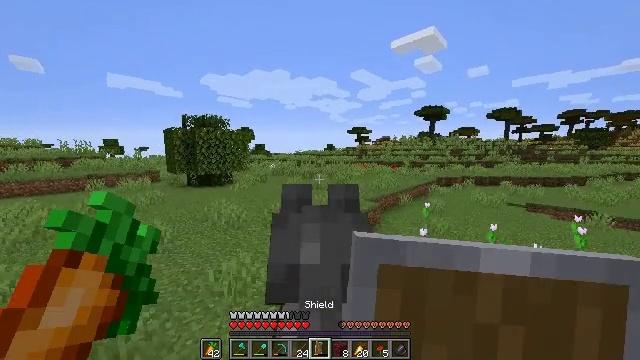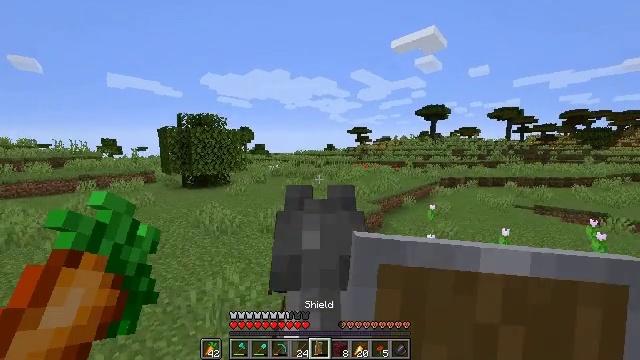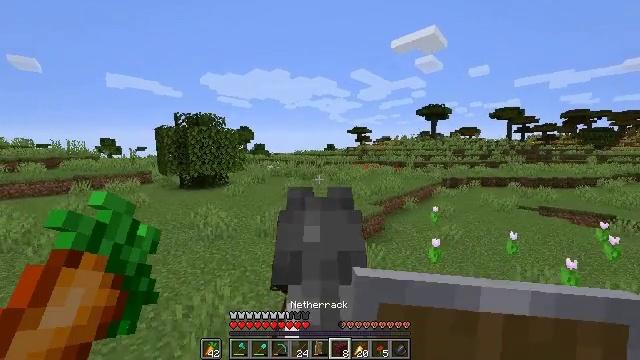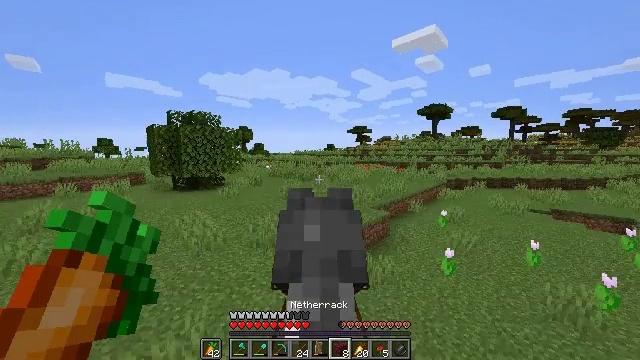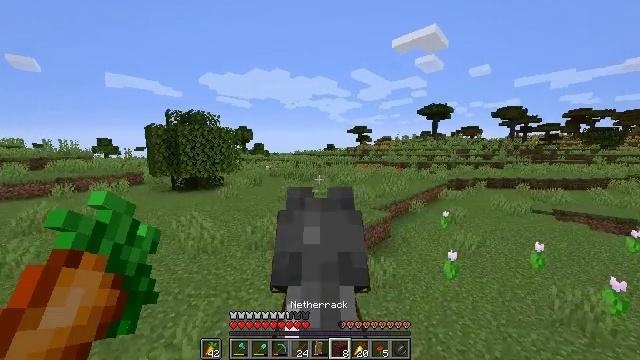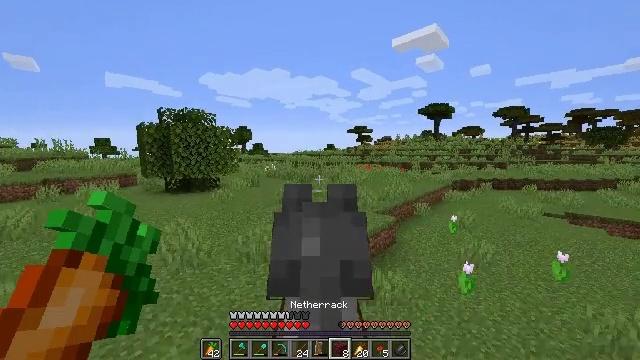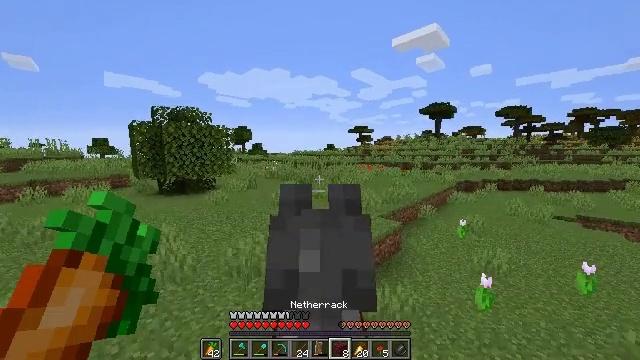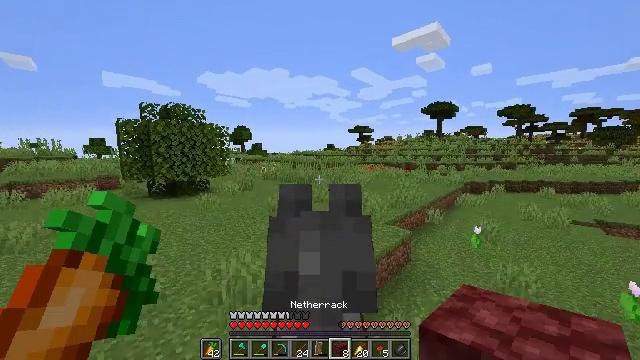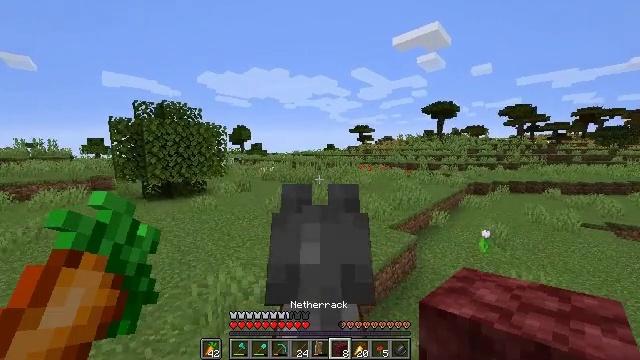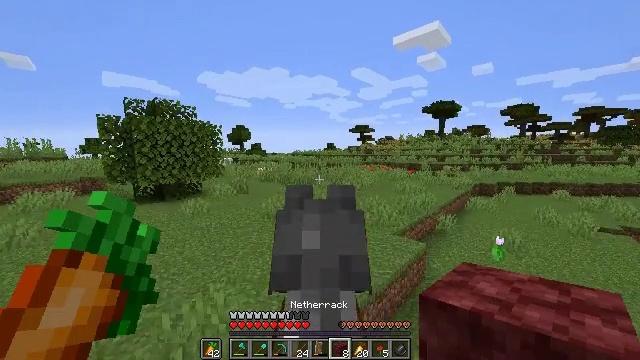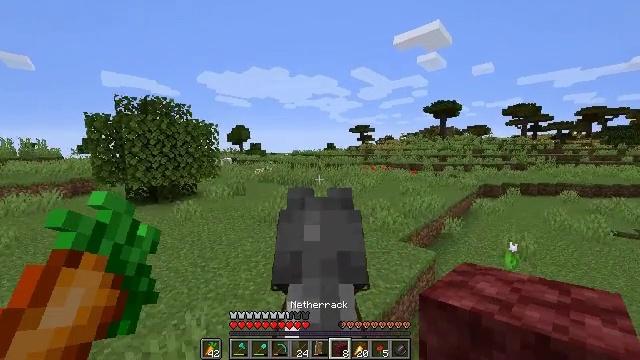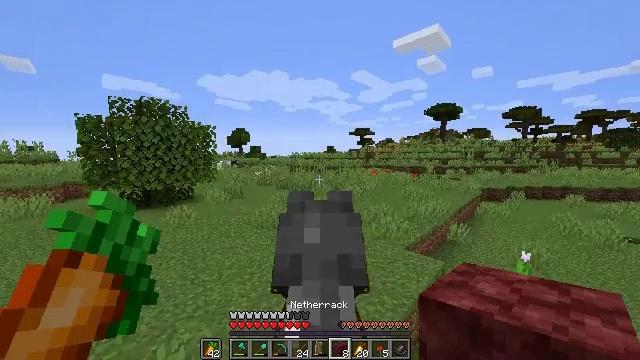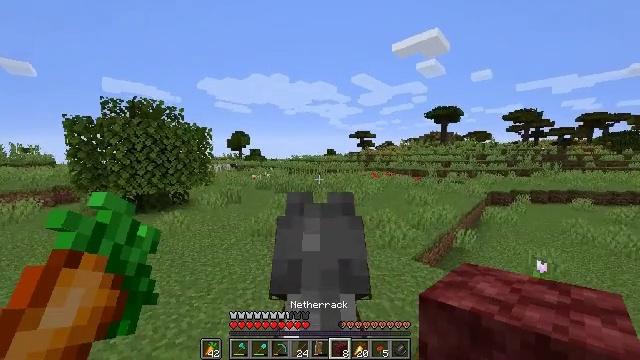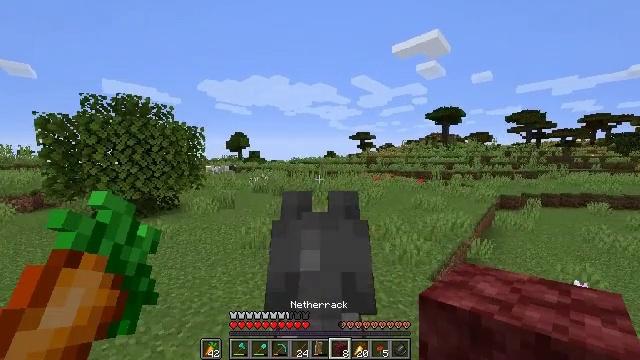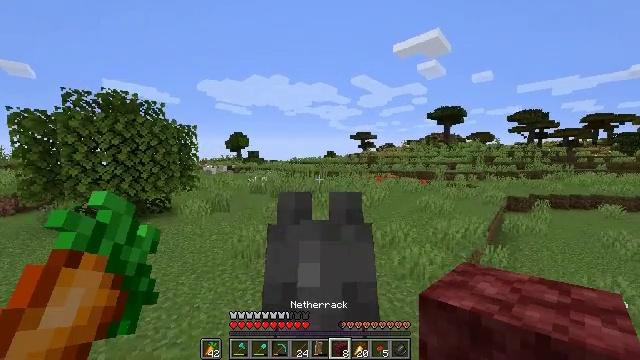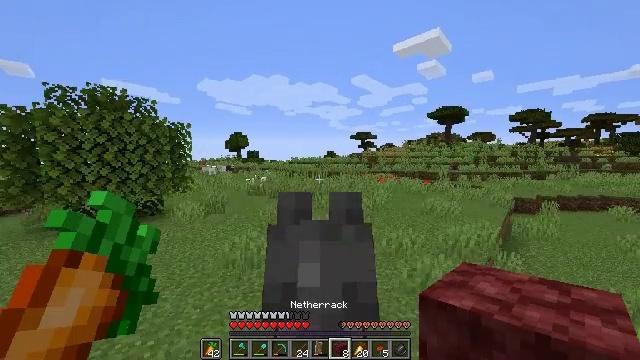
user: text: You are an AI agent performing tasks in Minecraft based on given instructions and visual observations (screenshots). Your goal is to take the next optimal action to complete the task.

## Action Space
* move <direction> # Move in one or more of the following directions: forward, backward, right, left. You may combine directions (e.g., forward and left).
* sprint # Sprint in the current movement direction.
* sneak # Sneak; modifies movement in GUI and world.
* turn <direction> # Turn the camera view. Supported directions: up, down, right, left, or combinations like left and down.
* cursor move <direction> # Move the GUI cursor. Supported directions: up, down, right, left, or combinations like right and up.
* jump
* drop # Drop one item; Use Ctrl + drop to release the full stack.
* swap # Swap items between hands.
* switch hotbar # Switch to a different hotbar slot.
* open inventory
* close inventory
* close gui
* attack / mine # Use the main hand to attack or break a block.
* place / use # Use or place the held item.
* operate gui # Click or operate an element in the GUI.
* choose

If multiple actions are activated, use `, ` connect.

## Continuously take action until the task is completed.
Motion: motion action
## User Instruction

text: Collect the brewing stand for reuse.
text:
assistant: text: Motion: move forward, sprint
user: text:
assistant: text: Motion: move forward, sprint
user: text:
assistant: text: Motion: move forward, sprint
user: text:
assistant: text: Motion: move forward, sprint
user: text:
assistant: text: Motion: move forward, sprint
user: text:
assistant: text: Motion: move forward, sprint
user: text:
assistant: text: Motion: move forward, sprint, use / place
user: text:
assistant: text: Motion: move forward, sprint, use / place
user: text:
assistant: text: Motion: move forward, sprint, use / place
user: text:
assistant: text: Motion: move forward, sprint, use / place
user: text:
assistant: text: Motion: move forward, sprint, use / place
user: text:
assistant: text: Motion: move forward, sprint, use / place
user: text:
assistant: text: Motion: move forward, sprint, use / place
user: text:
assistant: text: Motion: move forward, sprint, use / place
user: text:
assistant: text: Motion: move forward, sprint, use / place
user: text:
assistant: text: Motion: move forward, sprint, use / place
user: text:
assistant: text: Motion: move forward, sprint, use / place
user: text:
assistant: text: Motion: move forward, sprint, use / place
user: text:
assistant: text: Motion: move forward, sprint, turn right and up, use / place
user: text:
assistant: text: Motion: move forward, sprint, turn right and up
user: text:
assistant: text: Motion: move forward, sprint, turn left
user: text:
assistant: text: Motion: move forward, sprint, use / place
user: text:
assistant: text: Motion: move forward, sprint, use / place
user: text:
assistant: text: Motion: move forward, sprint, use / place
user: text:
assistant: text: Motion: move forward, sprint, use / place
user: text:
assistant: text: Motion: move forward, sprint, use / place
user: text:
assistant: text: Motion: move forward, sprint, use / place
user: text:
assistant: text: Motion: move forward, sprint, use / place
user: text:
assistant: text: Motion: move forward, sprint, use / place
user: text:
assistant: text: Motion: move forward, sprint, use / place